Question: I'm trying to make an SQL query, that shows the categories as well as a count for how many threads are in the category.
This is what I got:
'''
SELECT categories.category_name, categories.category_id, COUNT(*)
AS 'threadCount' FROM threads
RIGHT OUTER JOIN categories
ON categories.category_id = threads.thread_category_id
GROUP BY categories.category_name, categories.category_id
'''
It kinda works, however, the result in threadCount will always be greater or equal to 1, even if there are no threads in there.

As you can see in this image above, every category seems to have a thread attached to it. But the thing is, only 'Category 1' has threads, all other Categories have 0 threads attached, so they should display 0 instead of 1.
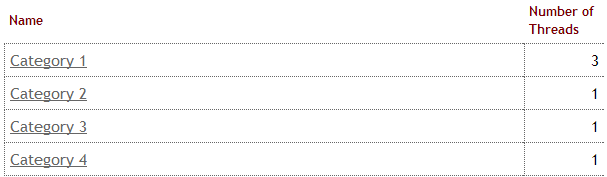
Answer: The 'Outer' on the join is include all the categories, even the one that are not connected with any thread, so that's why you have at least 1.
'''
SELECT categories.category_name, categories.category_id, COUNT(*)
AS 'threadCount' FROM threads
RIGHT OUTER JOIN categories
ON categories.category_id = threads.thread_category_id
GROUP BY categories.category_name, categories.category_id
'''
I will make it as,
'''
SELECT categories.category_name, categories.category_id,
(SELECT COUNT(*) FROM threads WHERE
categories.category_id = threads.thread_category_id) AS 'threadCount'
FROM categories
'''
where I direct count the threads for each category, with out connect them.